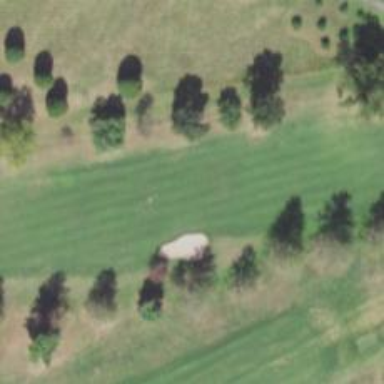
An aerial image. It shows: View of golf hole.